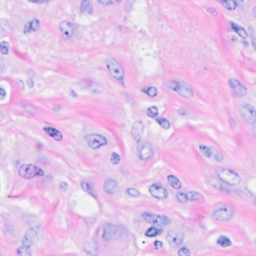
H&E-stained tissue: Breast